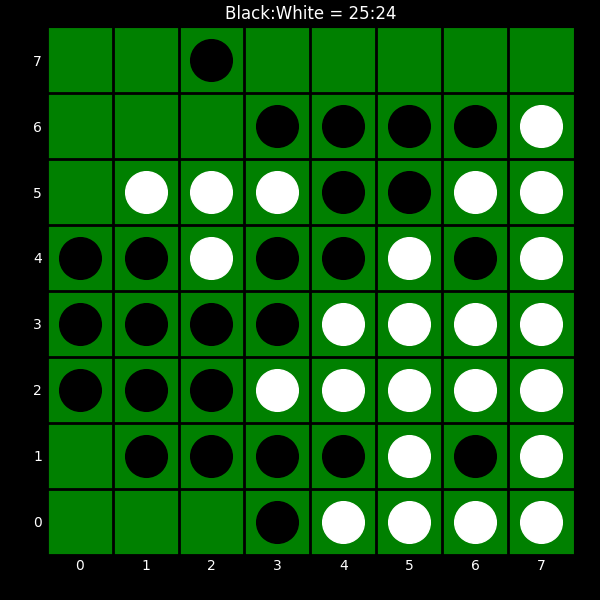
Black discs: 25
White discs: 24